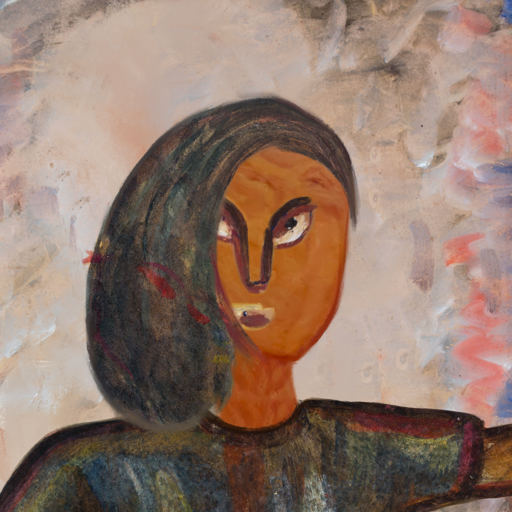
Background: Roy_Bahadur, Head And Neck Front: Pious_Lady, Face Front: After_Raid, Bust: Mosgoul, Hair Front: Gypsy_Mother, Head Accessory: Blank, Second Necklace: Blank, Necklace: Blank, Baby: Blank